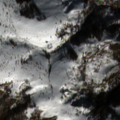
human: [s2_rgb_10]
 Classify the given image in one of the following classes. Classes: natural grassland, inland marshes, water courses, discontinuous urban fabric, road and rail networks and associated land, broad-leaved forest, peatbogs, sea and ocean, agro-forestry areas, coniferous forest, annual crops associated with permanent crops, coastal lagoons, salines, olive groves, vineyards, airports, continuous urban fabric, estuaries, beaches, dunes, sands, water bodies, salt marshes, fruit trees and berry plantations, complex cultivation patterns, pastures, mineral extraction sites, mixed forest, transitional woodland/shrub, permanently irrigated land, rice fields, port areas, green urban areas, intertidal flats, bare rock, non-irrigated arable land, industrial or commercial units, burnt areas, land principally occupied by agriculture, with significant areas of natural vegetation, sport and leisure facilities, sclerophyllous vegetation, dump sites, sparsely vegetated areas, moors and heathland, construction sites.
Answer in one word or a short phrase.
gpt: broad-leaved forest, natural grassland